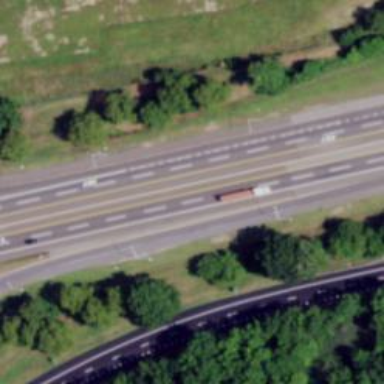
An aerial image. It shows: Motorway junction.